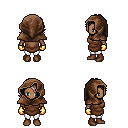
a pixel art fantasy rpg character, female body template, human, dark skin, brown tunic, white pants, white blonde swoop hairstyle, cloth hood, gold gloves, brown shoes, four views (front, back, left, right), 2x2 character sprite sheet, small pixel art, hard edges, no anti-aliasing